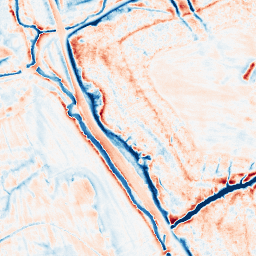
Category: edge_preserving
Decomposition family: anisotropic_diffusion
Decomposition parameters: iterations: 50
kappa: 100
gamma: 0.15
Upsampling method: cubic_catmull_rom
Upsampling parameters: scale: 4
Upsampling scale: 4